Question:
I have 4 columns in Excel.
I want to pull out any jobs which have fallen behind and show the customer name.
Column A = Customer name
Column B = Provisional service date for them
Column C = Final Status of Service ("completed", "book in now!", "book in later")
Column D = Customer whose Annual Service is most urgent
I am only interested in the "Book in now!" entries in column C. Then I need to cross reference this with Column B to find the earliest date. When it's found the earliest date I need it to check the customer name in Column A and return the Customer Name in Column D
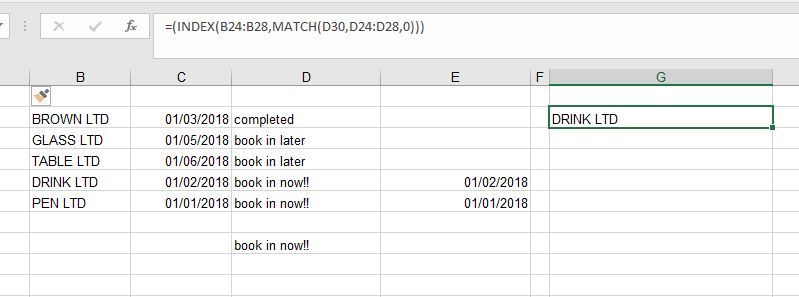
Answer: Add a fifth column (). In that column write a formula that returns the date of the those who have "Book in now!" ('=if(C2="Book in now!", B2, "")'). Now all you should do is to find the minimum in column E and since 'vlookup' doesn't work backwards, use combination of 'Index' and 'Match' functions to find the name (see: <URL>. Note that in my solution you only get 1 name and not all urgent customers.